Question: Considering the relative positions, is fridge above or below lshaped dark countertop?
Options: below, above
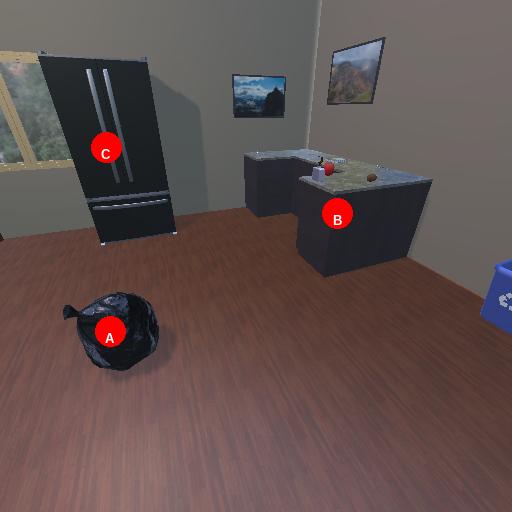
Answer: below